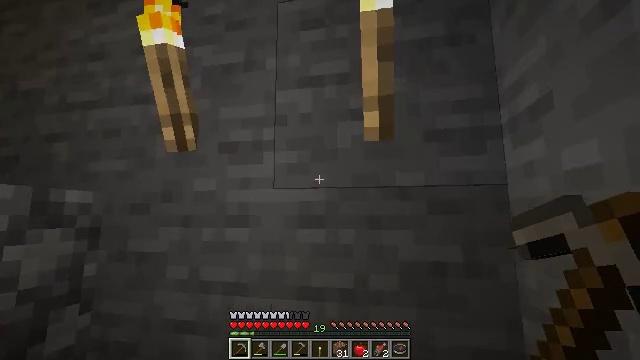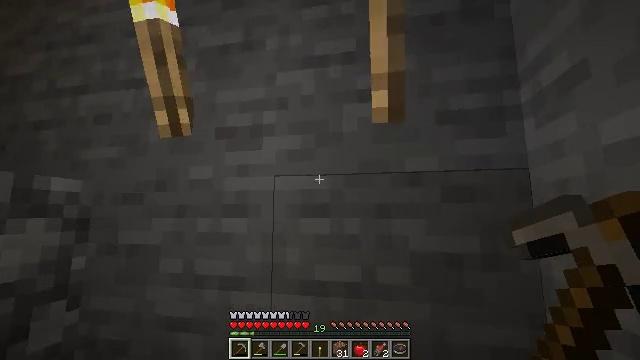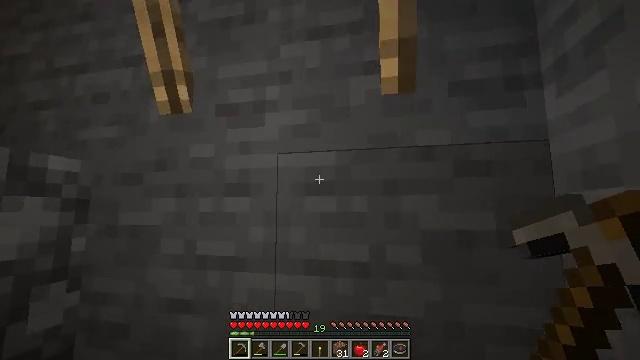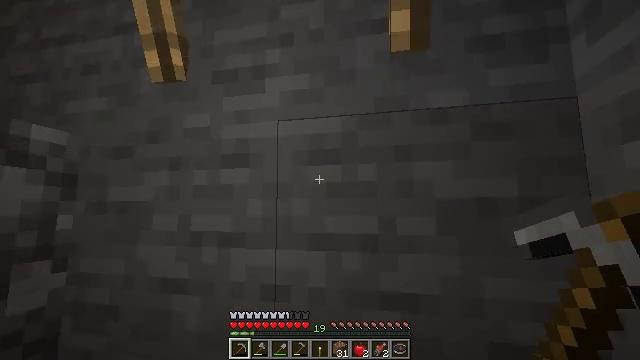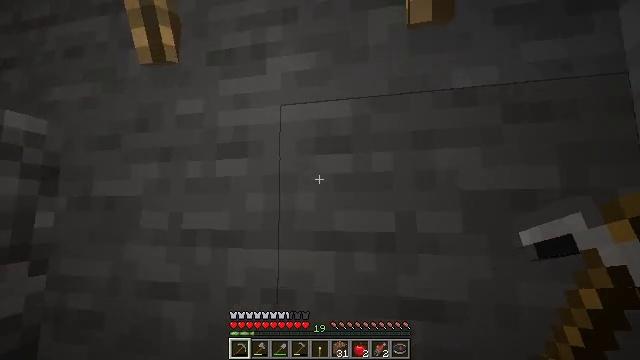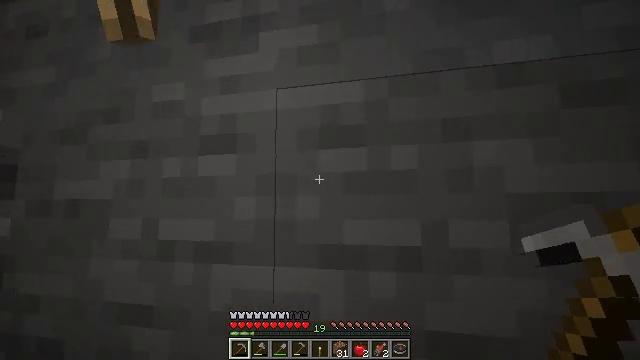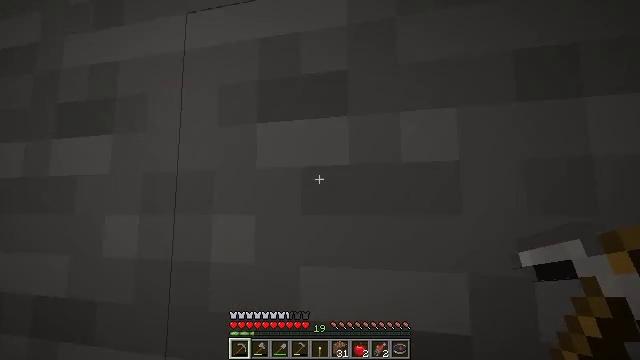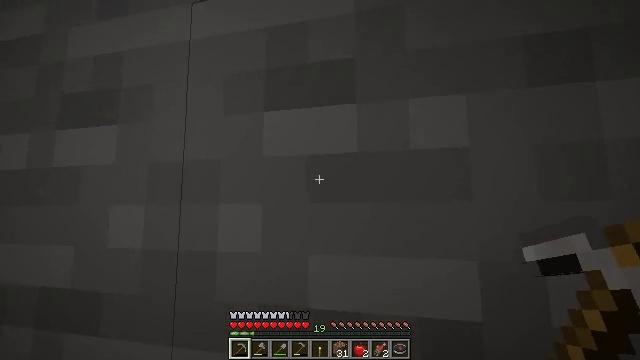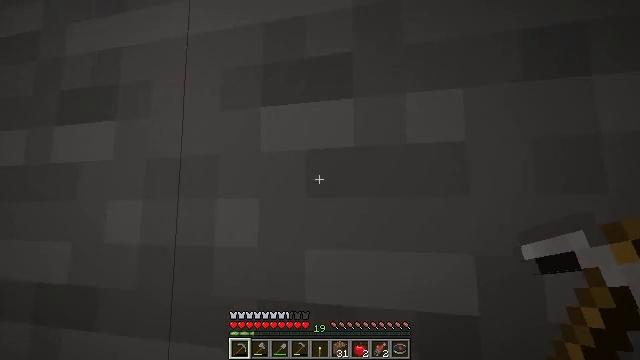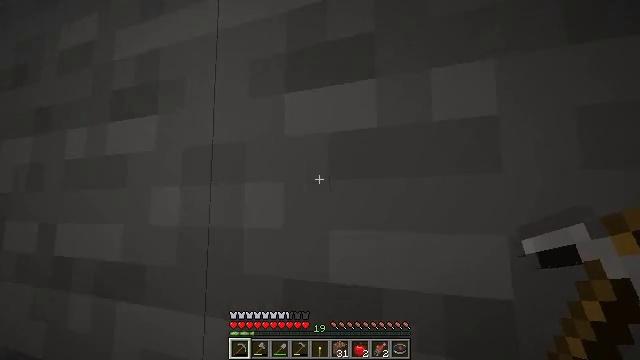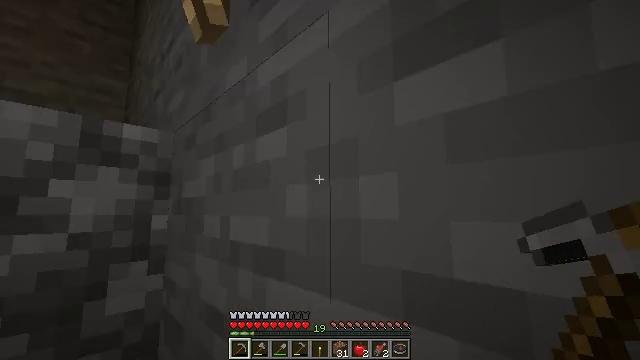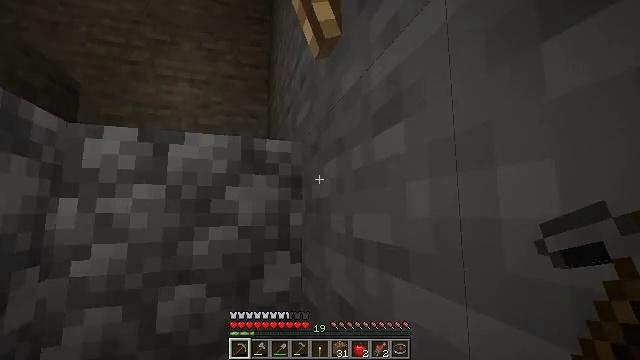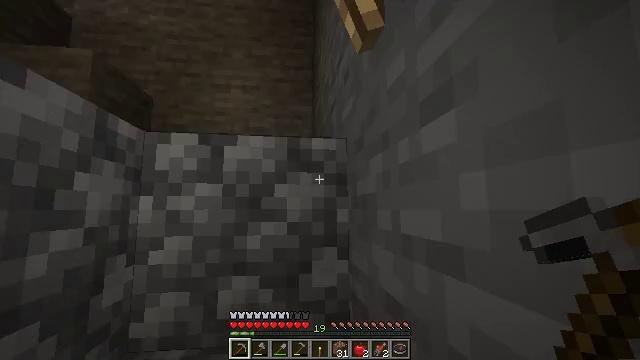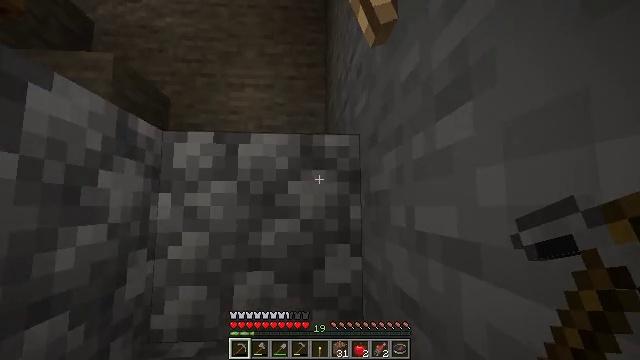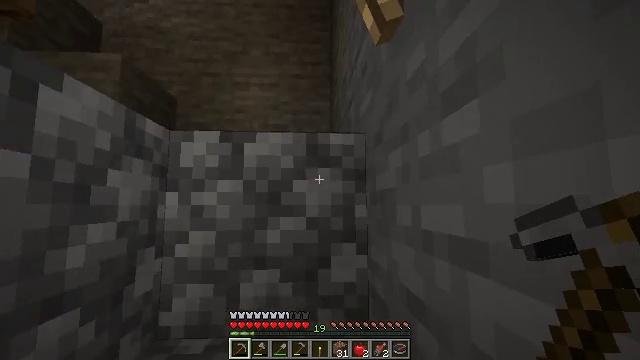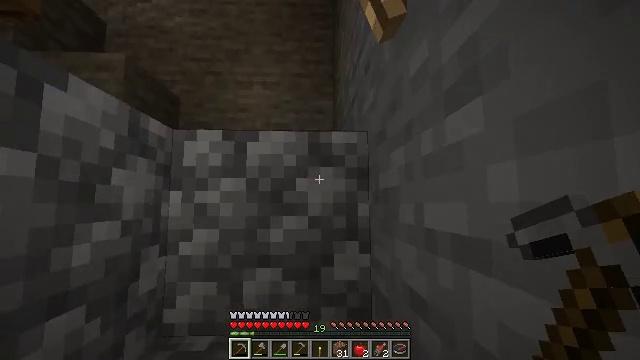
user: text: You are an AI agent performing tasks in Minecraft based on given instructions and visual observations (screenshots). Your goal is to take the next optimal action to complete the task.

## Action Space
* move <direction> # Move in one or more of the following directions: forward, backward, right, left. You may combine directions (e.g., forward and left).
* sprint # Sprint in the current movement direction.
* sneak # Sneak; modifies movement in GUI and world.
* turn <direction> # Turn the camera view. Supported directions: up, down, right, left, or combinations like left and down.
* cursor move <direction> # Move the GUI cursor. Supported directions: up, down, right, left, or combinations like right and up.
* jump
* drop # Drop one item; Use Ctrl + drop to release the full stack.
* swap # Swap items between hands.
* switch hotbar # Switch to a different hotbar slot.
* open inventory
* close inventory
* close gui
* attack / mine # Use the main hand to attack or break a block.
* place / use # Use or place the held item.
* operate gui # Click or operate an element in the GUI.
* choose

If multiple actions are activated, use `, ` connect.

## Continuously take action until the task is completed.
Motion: motion action
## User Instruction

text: Get wheat from the farmland.
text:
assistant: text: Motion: move forward, jump
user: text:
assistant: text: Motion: move forward, turn down, jump
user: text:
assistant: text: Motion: move forward, jump
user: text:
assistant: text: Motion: move forward
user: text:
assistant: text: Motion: move forward
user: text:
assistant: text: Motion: move forward
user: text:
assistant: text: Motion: move forward
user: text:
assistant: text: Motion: no_op
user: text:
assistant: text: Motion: turn left
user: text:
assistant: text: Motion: turn left
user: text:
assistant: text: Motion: turn left
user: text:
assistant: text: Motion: turn left
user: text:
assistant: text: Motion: turn left
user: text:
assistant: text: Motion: move forward, turn left
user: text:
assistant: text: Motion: move forward
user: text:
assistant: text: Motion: move forward, jump
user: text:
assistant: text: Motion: move forward, jump
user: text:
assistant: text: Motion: move forward, jump
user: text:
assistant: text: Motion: move forward, jump
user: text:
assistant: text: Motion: move forward, jump
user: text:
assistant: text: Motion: move forward
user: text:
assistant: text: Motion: move forward
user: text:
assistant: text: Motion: move forward, turn left and up
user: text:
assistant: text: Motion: move forward, turn left
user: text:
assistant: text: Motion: move forward, turn left
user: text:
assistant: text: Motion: move forward, turn left, jump
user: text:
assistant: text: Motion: move forward, jump
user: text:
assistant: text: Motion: move forward, jump
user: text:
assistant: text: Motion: move forward, jump
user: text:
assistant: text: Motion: move forward